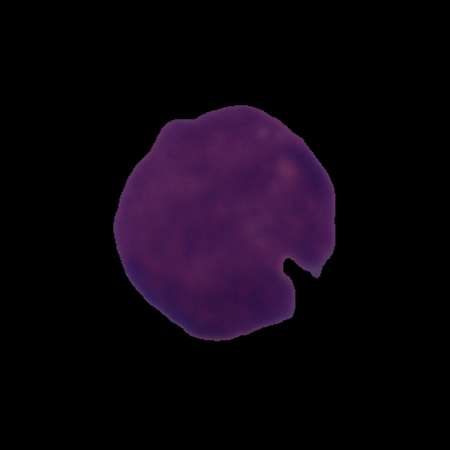
Label: cancer